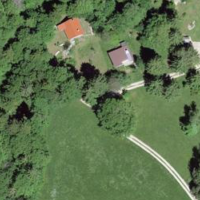
EUNIS habitat code: 24
Species observed at this site:
Vicia sepium